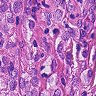
Metastatic tissue present: yes